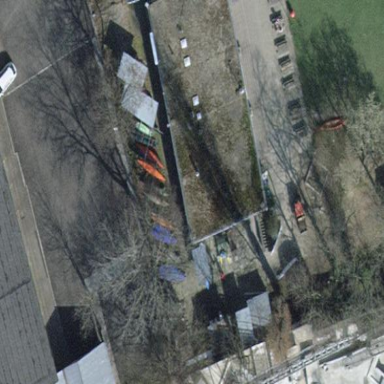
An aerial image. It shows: Community center with flat roof.